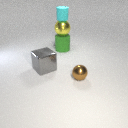
large yellow metal sphere below small cyan rubber cylinder